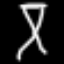
Label: hourglass